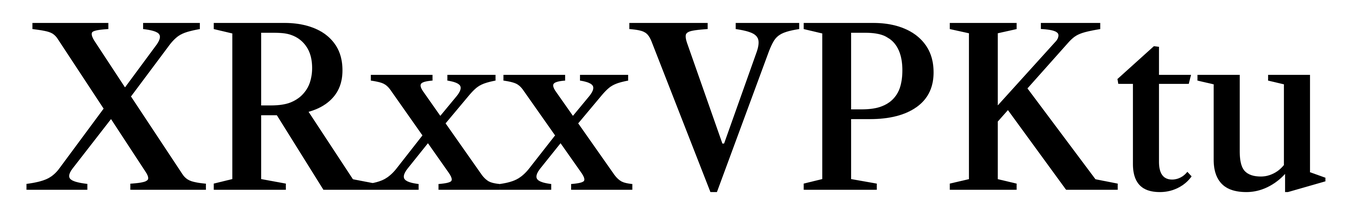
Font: LibreCaslonText_Medium